Question: When a splitview is in portrait mode, the rootView shows as a popover.
in this case, my rootView has a tableView with a searchBar at the top. When I tapped the search bar, the keyboard appears, and the splitView's popover automatically adjust its height, but at the same time, I get this in the top of the popover..

Any ideas?
Thanks in advance.
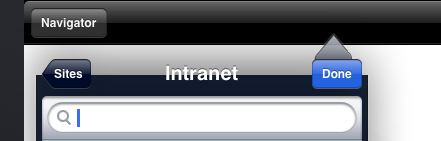
Answer: Well.. apparently we have to post this question to get the answer :D,
This behavior was caused by the popover's content: there is a tableView whose cells
have some custom content. There was a tag assigned for each content, and those tags where numbers from 1 to 5... And that's it!!! when we change the tags from 1 to 5 and set those from 101 to 105 the popover get fixed.
It's not the first time we get this kind of errors related to tag values. So be careful with the tags you're using!!!! =P
Hope this helps.